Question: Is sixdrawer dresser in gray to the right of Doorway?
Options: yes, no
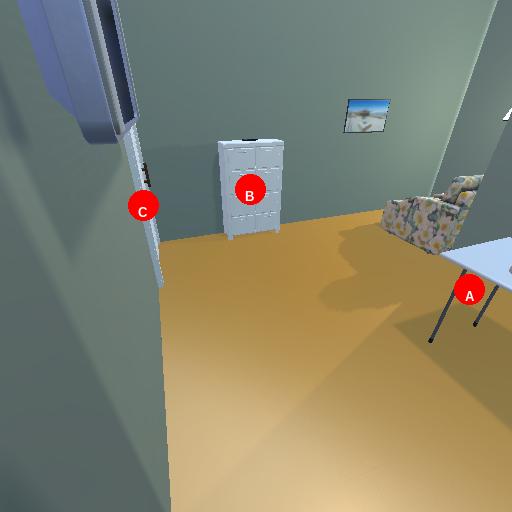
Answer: yes